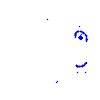
Particle: proton